Aerial crown-view tile of a tropical tree (Barro Colorado Island, Panama), acquired 20250217:
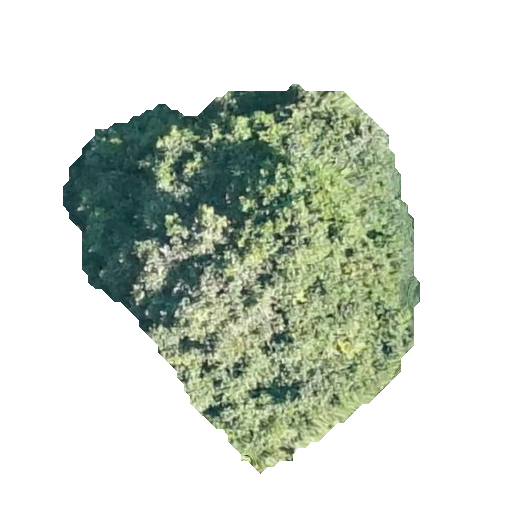
Species: Prioria copaifera
GBIF accepted scientific name: Prioria copaifera
Crown area: 137.291 m²